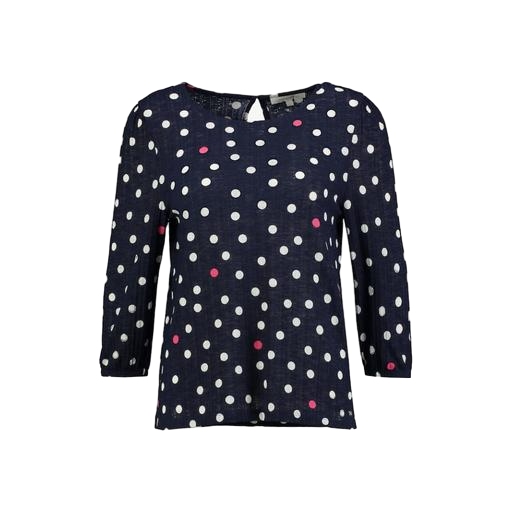
polka-dot blouse, navy spot pleat front top, blue polka-dot shirt, white background